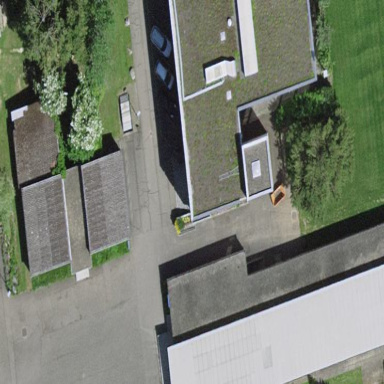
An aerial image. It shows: School building.